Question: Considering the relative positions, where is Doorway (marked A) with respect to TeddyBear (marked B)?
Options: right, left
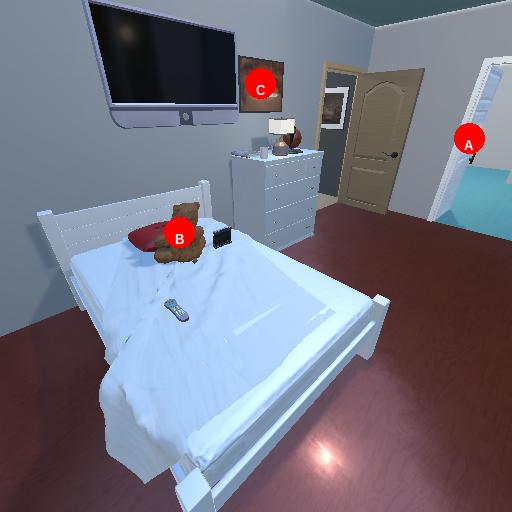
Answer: right